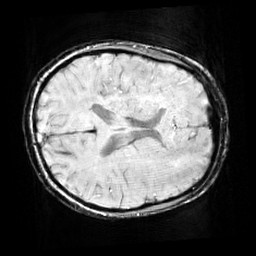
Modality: SWI
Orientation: axial
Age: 12
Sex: female
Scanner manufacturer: siemens
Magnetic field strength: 3 T
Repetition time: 0.027 s
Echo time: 0.02 s